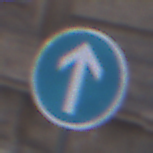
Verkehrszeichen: VorgeschriebeneFahrtrichtungGeradeaus
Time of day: SunriseSunset
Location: Outdoor (Urban)
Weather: PartlyCloudy
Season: NotSpecified
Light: Natural